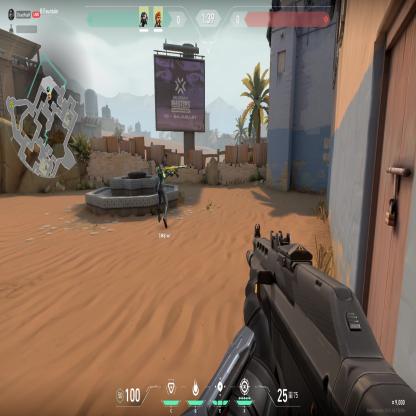
Label: teammate